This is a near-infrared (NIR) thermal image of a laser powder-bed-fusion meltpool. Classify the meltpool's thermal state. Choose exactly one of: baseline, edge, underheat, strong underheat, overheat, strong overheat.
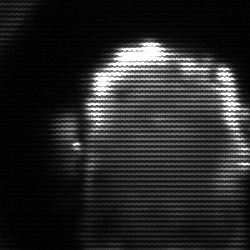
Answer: baseline